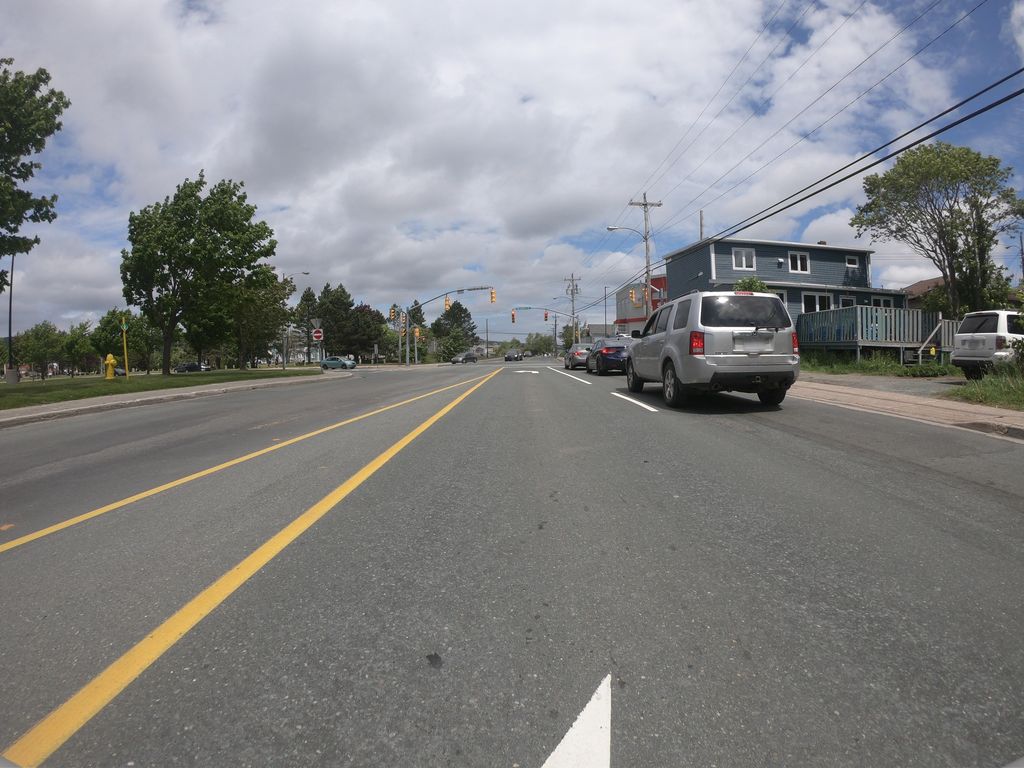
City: st_johns